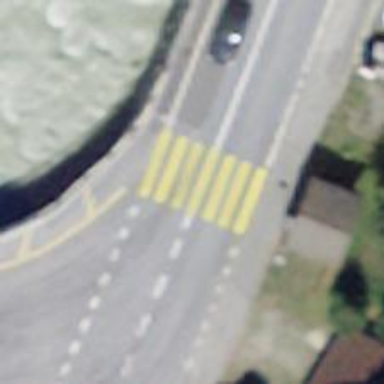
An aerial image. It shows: Uncontrolled zebra crossing on the road.